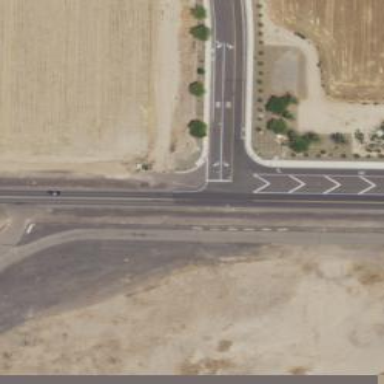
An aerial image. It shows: Solid stop line on the road.